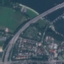
Land use / land cover class: Highway